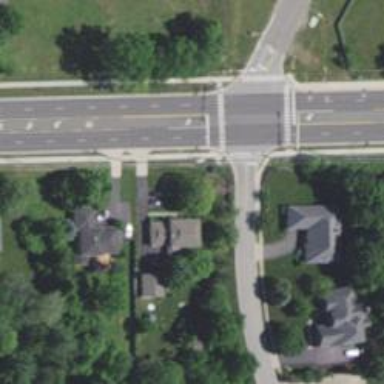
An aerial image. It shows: Marked crossing on footway.